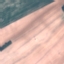
Land use / land cover: AnnualCrop